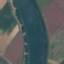
Land use / land cover class: River